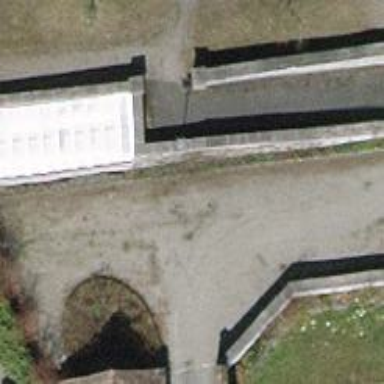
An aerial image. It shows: Wall resembling castle wall.